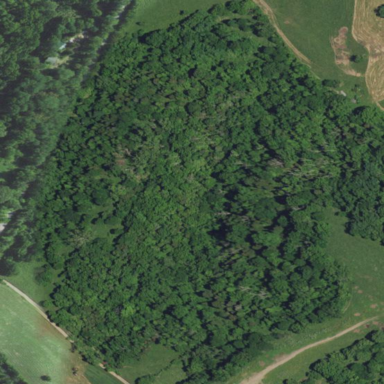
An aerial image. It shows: Serene woodland landscape.